Field crop: tomato
Growth stage: 1
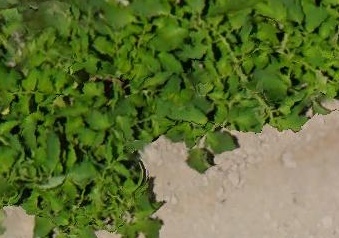
Species: tomato